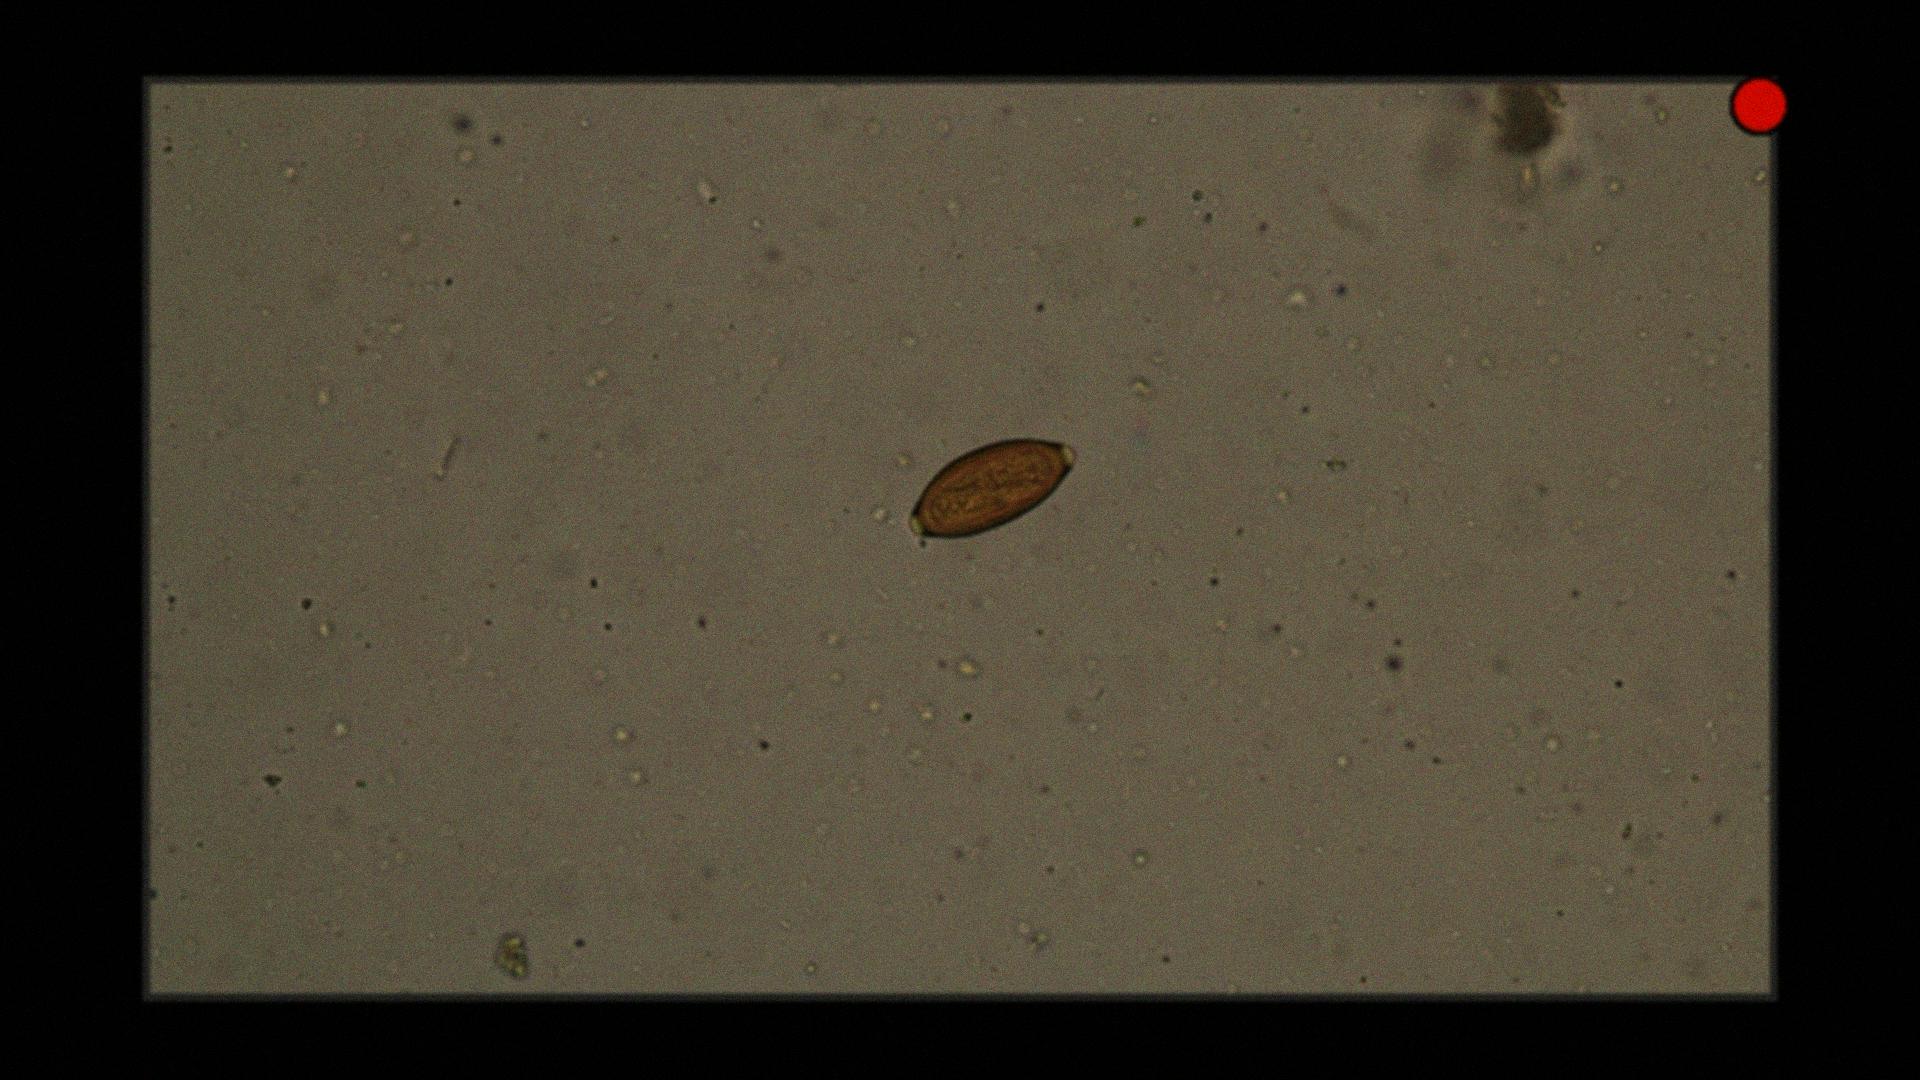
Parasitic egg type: Trichuris trichiura